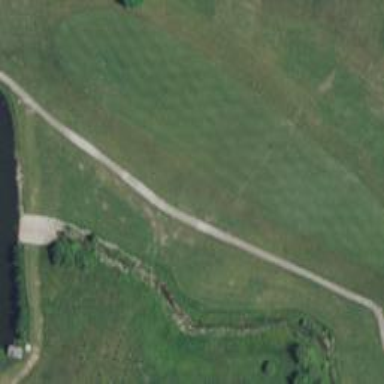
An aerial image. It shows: Golf hole.